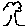
Label: tree